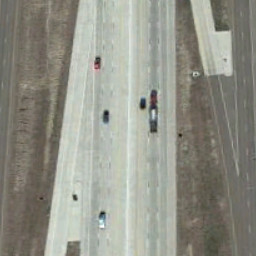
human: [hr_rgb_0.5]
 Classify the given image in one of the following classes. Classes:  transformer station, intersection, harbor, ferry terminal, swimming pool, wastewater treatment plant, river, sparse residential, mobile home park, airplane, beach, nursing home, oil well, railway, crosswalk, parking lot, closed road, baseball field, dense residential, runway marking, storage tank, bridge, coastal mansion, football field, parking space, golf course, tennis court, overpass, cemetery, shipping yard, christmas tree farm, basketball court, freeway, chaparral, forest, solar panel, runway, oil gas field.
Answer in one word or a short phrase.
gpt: freeway